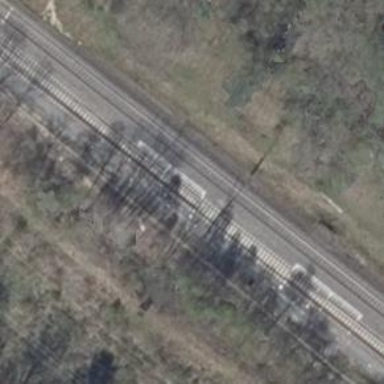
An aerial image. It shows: Railway switch with the turnout on the right side.